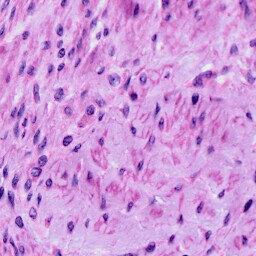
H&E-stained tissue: Cervix